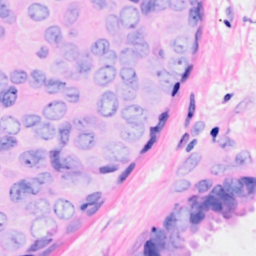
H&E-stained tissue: Breast